Current action and preconditions to check: trajectory_clear

Your task: For each precondition in the list above, predict whether it will hold at this action.

Consider the current scene as observed from the mobile robot's camera, and analyze the predicted future states of all dynamic agents (e.g., people, animals, vehicles, or any moving entities) within the NEXT SECOND.

IMPORTANT: Only answer "very likely" if you are absolutely certain—based on strong, clear evidence—that a dynamic agent will violate the precondition in the predicted future state. Do NOT answer "very likely" for unlikely, ambiguous, or low-probability risks.

Ask yourself for each precondition: Is there a high probability, with clear and convincing evidence, that the predicted future states of any dynamic agent will interfere with the predicted future state of the currently executing action within the NEXT SECOND, causing that precondition to fail?

Assess the risk level based on these predictions. Use "likely" or "very likely" if motions create a clear risk of interference.

Use "neutral" or "improbable" if agents are nearby but their predicted paths are clearly diverging or non-conflicting.

Failure Risk Categories: "very improbable", "improbable", "neutral", "likely", "very likely"

Answer Format: Output ONLY the probability_of_failure value from these categories: "very improbable", "improbable", "neutral", "likely", "very likely"

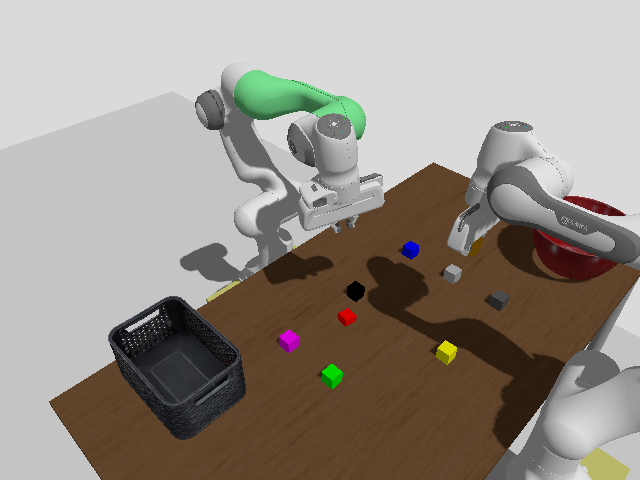

Answer: very improbable